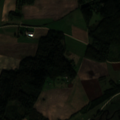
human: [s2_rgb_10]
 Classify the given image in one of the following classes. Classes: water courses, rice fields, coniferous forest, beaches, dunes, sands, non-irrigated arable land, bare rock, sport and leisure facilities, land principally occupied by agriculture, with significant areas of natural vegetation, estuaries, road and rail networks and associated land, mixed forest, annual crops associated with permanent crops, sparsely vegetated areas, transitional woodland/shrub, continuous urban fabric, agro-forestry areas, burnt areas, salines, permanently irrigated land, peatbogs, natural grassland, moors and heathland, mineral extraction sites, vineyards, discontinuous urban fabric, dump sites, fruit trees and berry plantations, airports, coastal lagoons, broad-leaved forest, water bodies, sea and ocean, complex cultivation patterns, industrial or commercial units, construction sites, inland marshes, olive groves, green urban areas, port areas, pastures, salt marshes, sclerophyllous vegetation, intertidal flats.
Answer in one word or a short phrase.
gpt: non-irrigated arable land, pastures, complex cultivation patterns, land principally occupied by agriculture, with significant areas of natural vegetation, mixed forest, transitional woodland/shrub